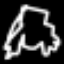
Label: frog